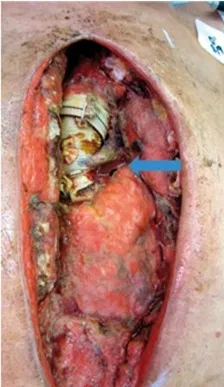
(A) Intraoperative photograph showing aortic graft and P. Aeruginosa infection (arrow) over myocardium, taken during operation to debride and to wash out infected tissues.
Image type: medical_photograph (other_medical_photograph)